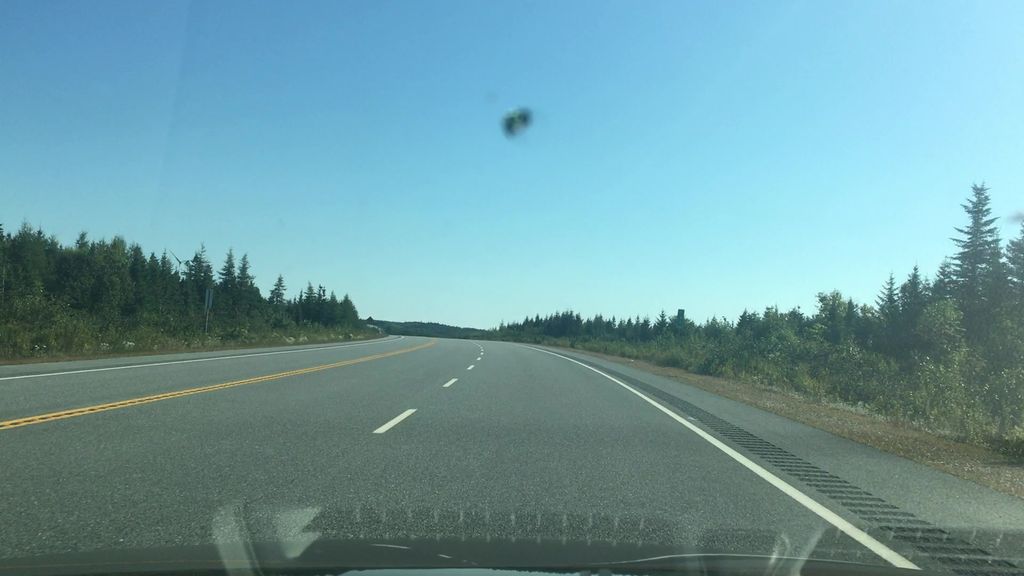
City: halifax